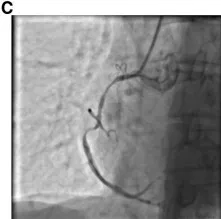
(C) Stenosis of the RCA is markedly improved by administration of nitroglycerin for half a minute.
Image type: radiology (x_ray)